Field crop: maize
Growth stage: 2
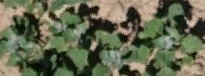
Species: chenopodium